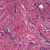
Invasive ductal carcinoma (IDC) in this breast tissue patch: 1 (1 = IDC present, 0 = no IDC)